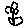
Label: flower